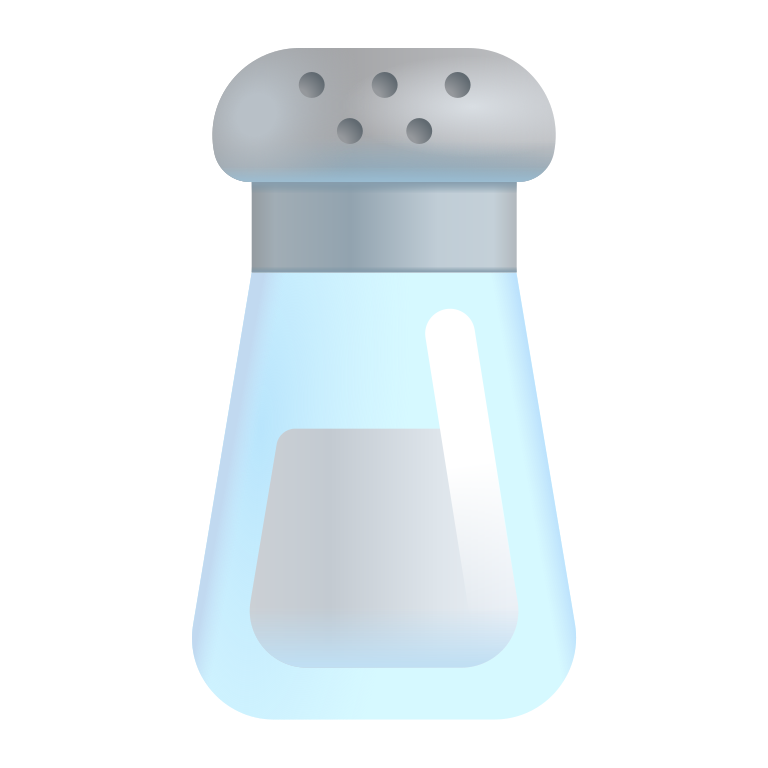
salt color